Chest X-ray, PA view. Patient: 34 years old, sex M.
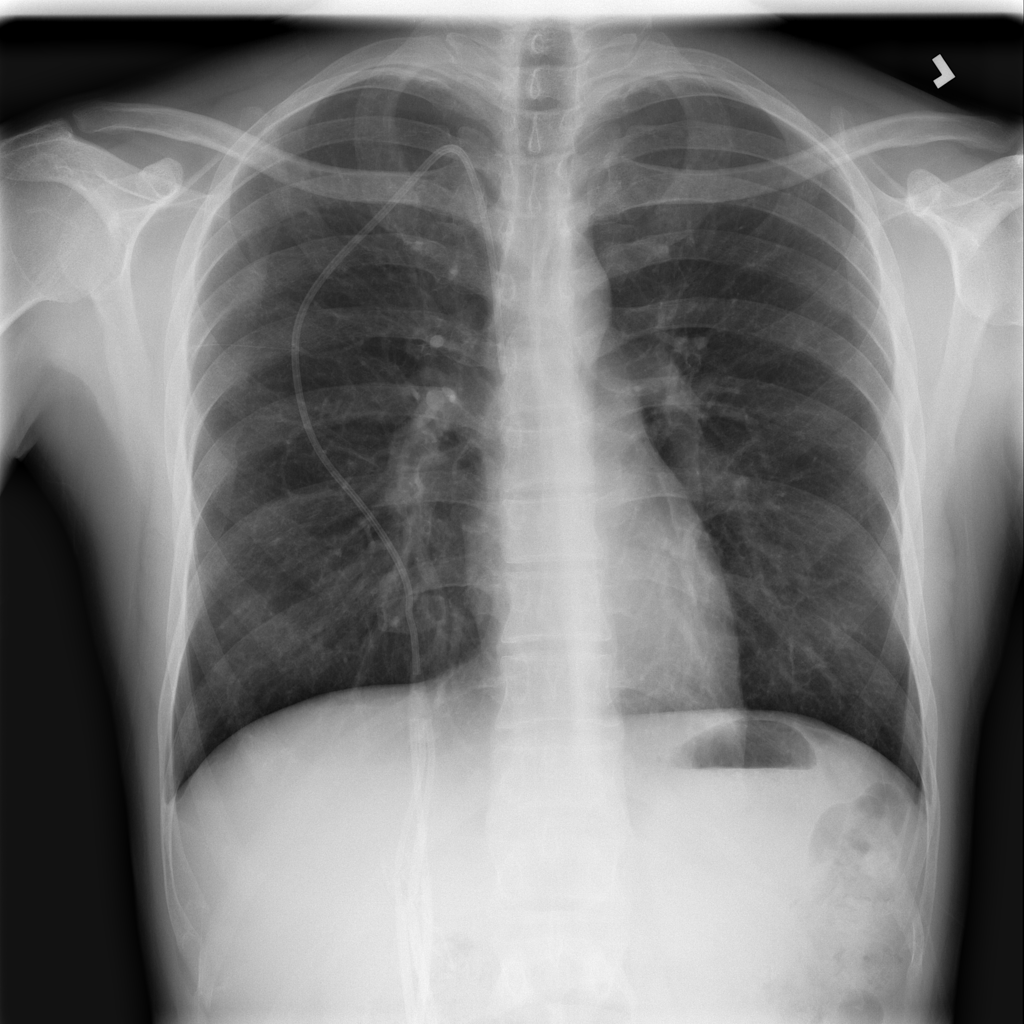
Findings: No Finding